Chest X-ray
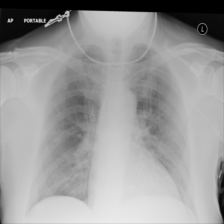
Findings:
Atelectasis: negative
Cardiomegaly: negative
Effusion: negative
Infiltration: negative
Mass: negative
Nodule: negative
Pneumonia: negative
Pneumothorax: negative
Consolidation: negative
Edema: negative
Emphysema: negative
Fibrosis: negative
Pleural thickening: negative
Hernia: negative